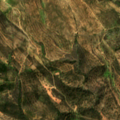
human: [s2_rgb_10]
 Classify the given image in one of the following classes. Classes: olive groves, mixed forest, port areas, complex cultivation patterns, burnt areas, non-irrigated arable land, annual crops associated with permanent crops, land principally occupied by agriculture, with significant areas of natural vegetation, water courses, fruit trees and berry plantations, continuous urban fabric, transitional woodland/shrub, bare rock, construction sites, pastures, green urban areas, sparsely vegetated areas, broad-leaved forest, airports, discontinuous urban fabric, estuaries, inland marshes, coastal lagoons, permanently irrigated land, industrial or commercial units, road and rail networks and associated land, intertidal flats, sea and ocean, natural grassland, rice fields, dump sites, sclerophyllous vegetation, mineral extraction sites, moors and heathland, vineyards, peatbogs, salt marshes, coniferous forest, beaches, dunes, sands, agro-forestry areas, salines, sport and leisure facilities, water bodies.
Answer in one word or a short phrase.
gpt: land principally occupied by agriculture, with significant areas of natural vegetation, agro-forestry areas, transitional woodland/shrub